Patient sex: M
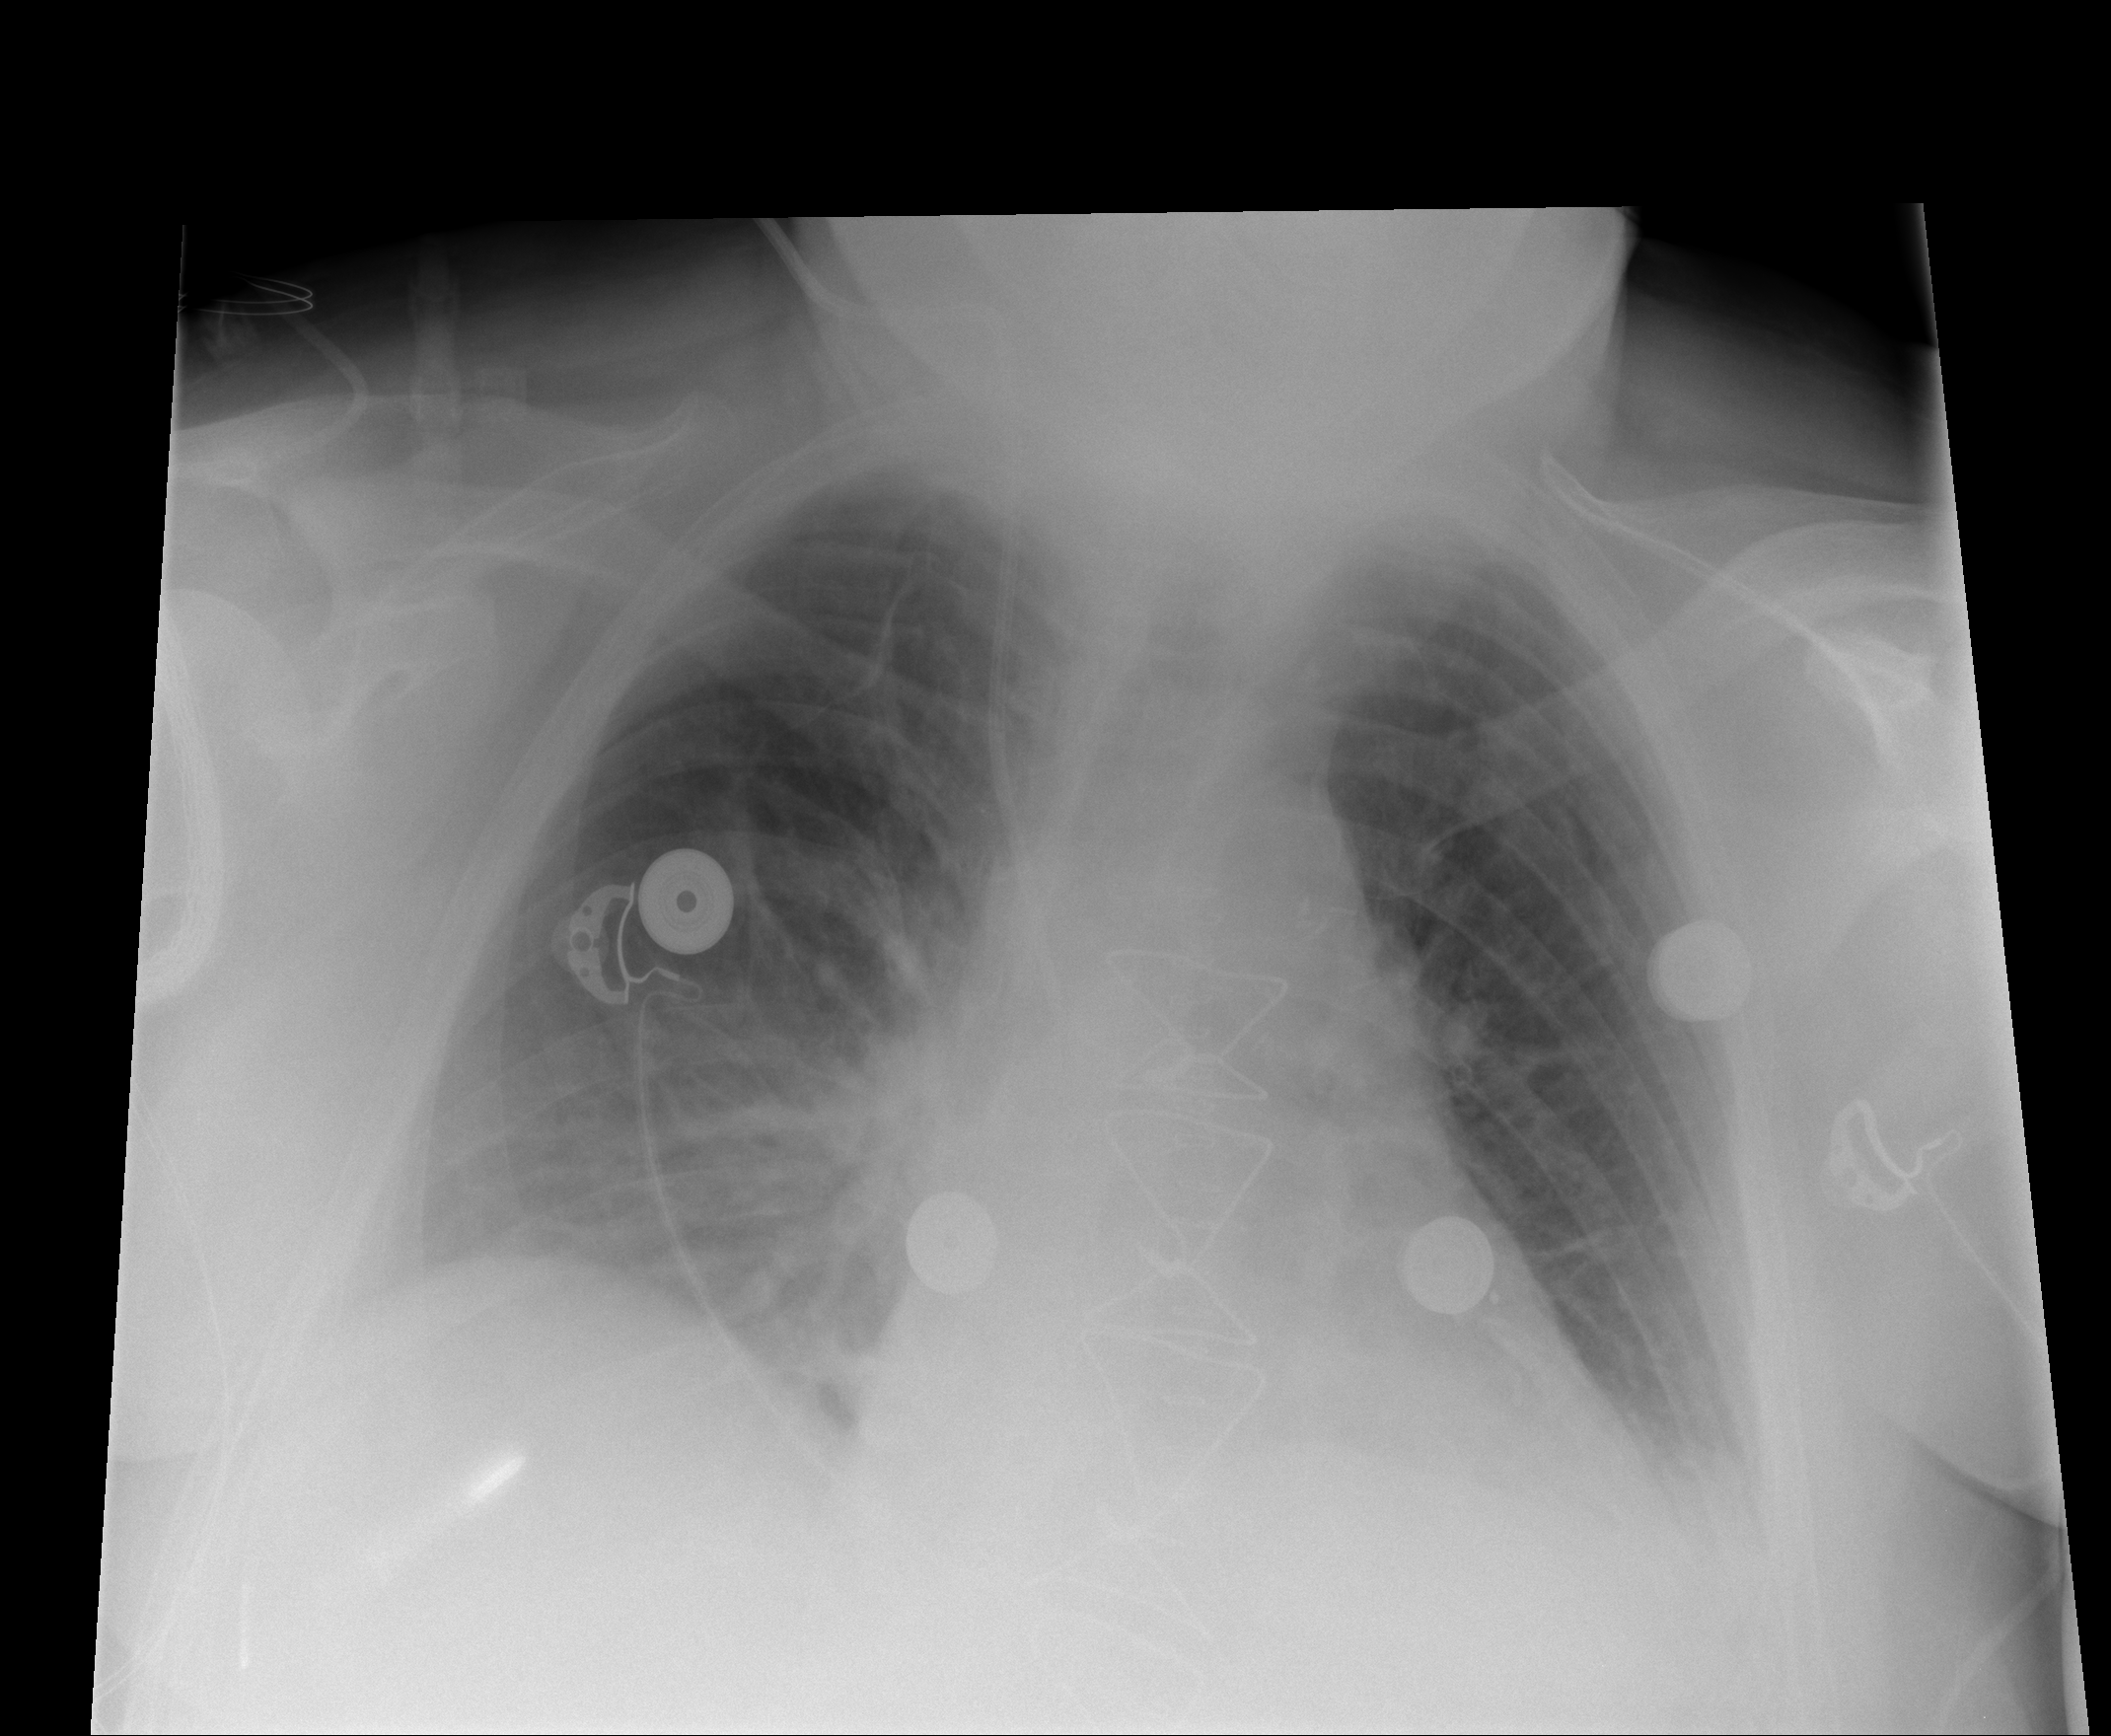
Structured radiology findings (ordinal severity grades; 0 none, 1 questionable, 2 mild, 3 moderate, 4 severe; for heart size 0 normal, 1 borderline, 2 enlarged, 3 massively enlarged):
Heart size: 0
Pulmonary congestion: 3
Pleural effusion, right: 0
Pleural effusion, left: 1
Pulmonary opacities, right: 0
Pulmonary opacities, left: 0
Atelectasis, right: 0
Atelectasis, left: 1